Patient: sex M, age 65
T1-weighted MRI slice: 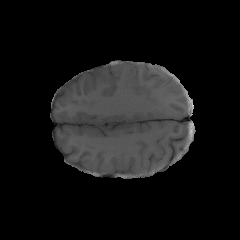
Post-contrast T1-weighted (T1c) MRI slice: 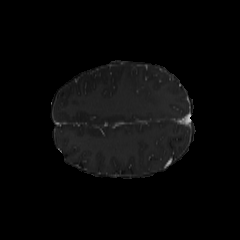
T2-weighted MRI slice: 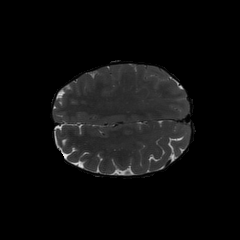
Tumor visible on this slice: no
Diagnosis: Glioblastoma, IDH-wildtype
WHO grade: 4